Question:
the code that i have:
the JPANEL
'''
JPanel dadosdaparte = new JPanel(new MigLayout("fillx"));
'''
adding to JPANEL
'''
dadosdaparte.setBorder(BorderFactory.createTitledBorder("Dados da Parte"));
dadosdaparte.add(lblnomedaparte, "span, split 2");
dadosdaparte.add(tfnomedaparte, "growx, wrap");
dadosdaparte.add(lblnacionalidade, "split 7");
dadosdaparte.add(cboxNacionalidade);
adicionaNacionalidades();
dadosdaparte.add(lblcirg);
dadosdaparte.add(tfcirg);
dadosdaparte.add(lblcpfcnpj);
dadosdaparte.add(tfcpfcnpj);
dadosdaparte.add(cpfcnpjinvalido, "wrap");
'''
the miglayout cheat sheet or help, i just saw the positioning of the cell, not the alignment of the itens inside the cell, if someone can help me, i appreciate
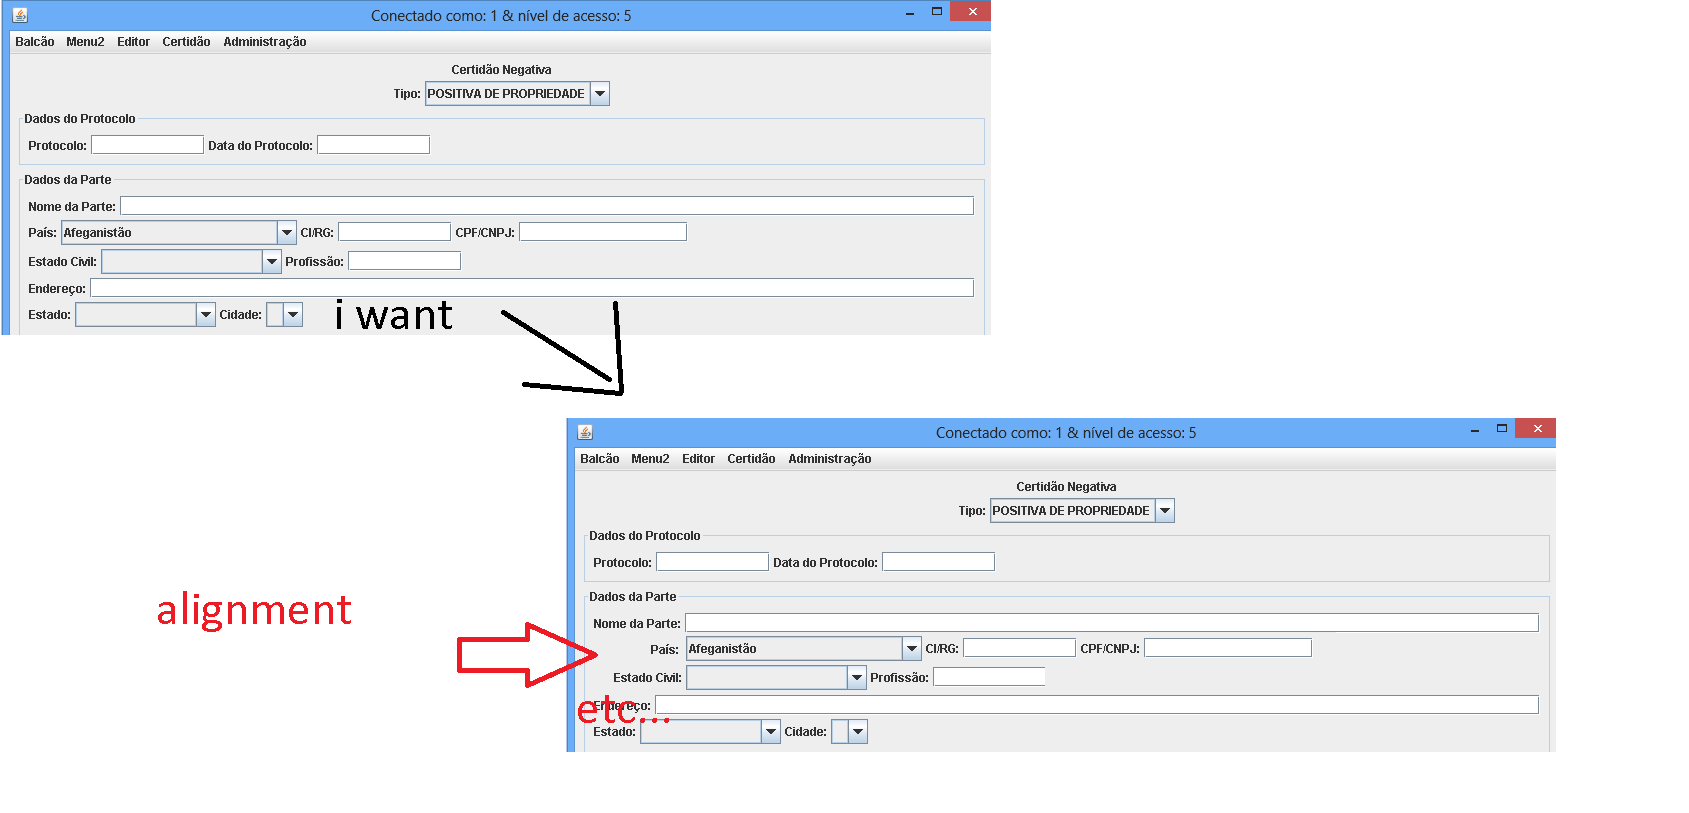
Answer: As stated in <URL>:
> Components that are alone in a cell can be aligned within that cell,
if there is space left over. You can specify this in the column/row
constraints to get a default align for the components and/or you can
specify it in the component's constraints.
For instance, the following code:
'''
JPanel panel = new JPanel(new MigLayout("fillx"));
panel.add(new JLabel("Very long label:"), "");
panel.add(new JTextField(20), "wrap");
panel.add(new JLabel("Short 1:"), "right");
panel.add(new JTextField(20));
panel.add(new JLabel("Short 2:"), "right");
panel.add(new JTextField(10), "wrap");
'''
Will produce this outcome:

You can also define the component's alignment as a column constraint, if you know how many columns you will have. The following will produce the same outcome as previous one:
'''
JPanel panel = new JPanel(new MigLayout("fillx","[right][][][]"));
panel.add(new JLabel("Very long label:"), "");
panel.add(new JTextField(20), "wrap");
panel.add(new JLabel("Short 1:"), "");
panel.add(new JTextField(20));
panel.add(new JLabel("Short 2:"), "");
panel.add(new JTextField(10), "");
'''